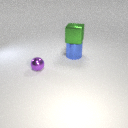
large blue metal cylinder behind small purple metal sphere